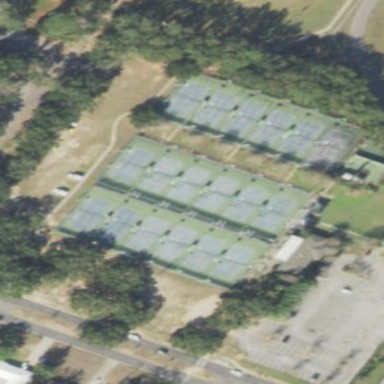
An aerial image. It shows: Tennis court on the leisure land pitch.